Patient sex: F
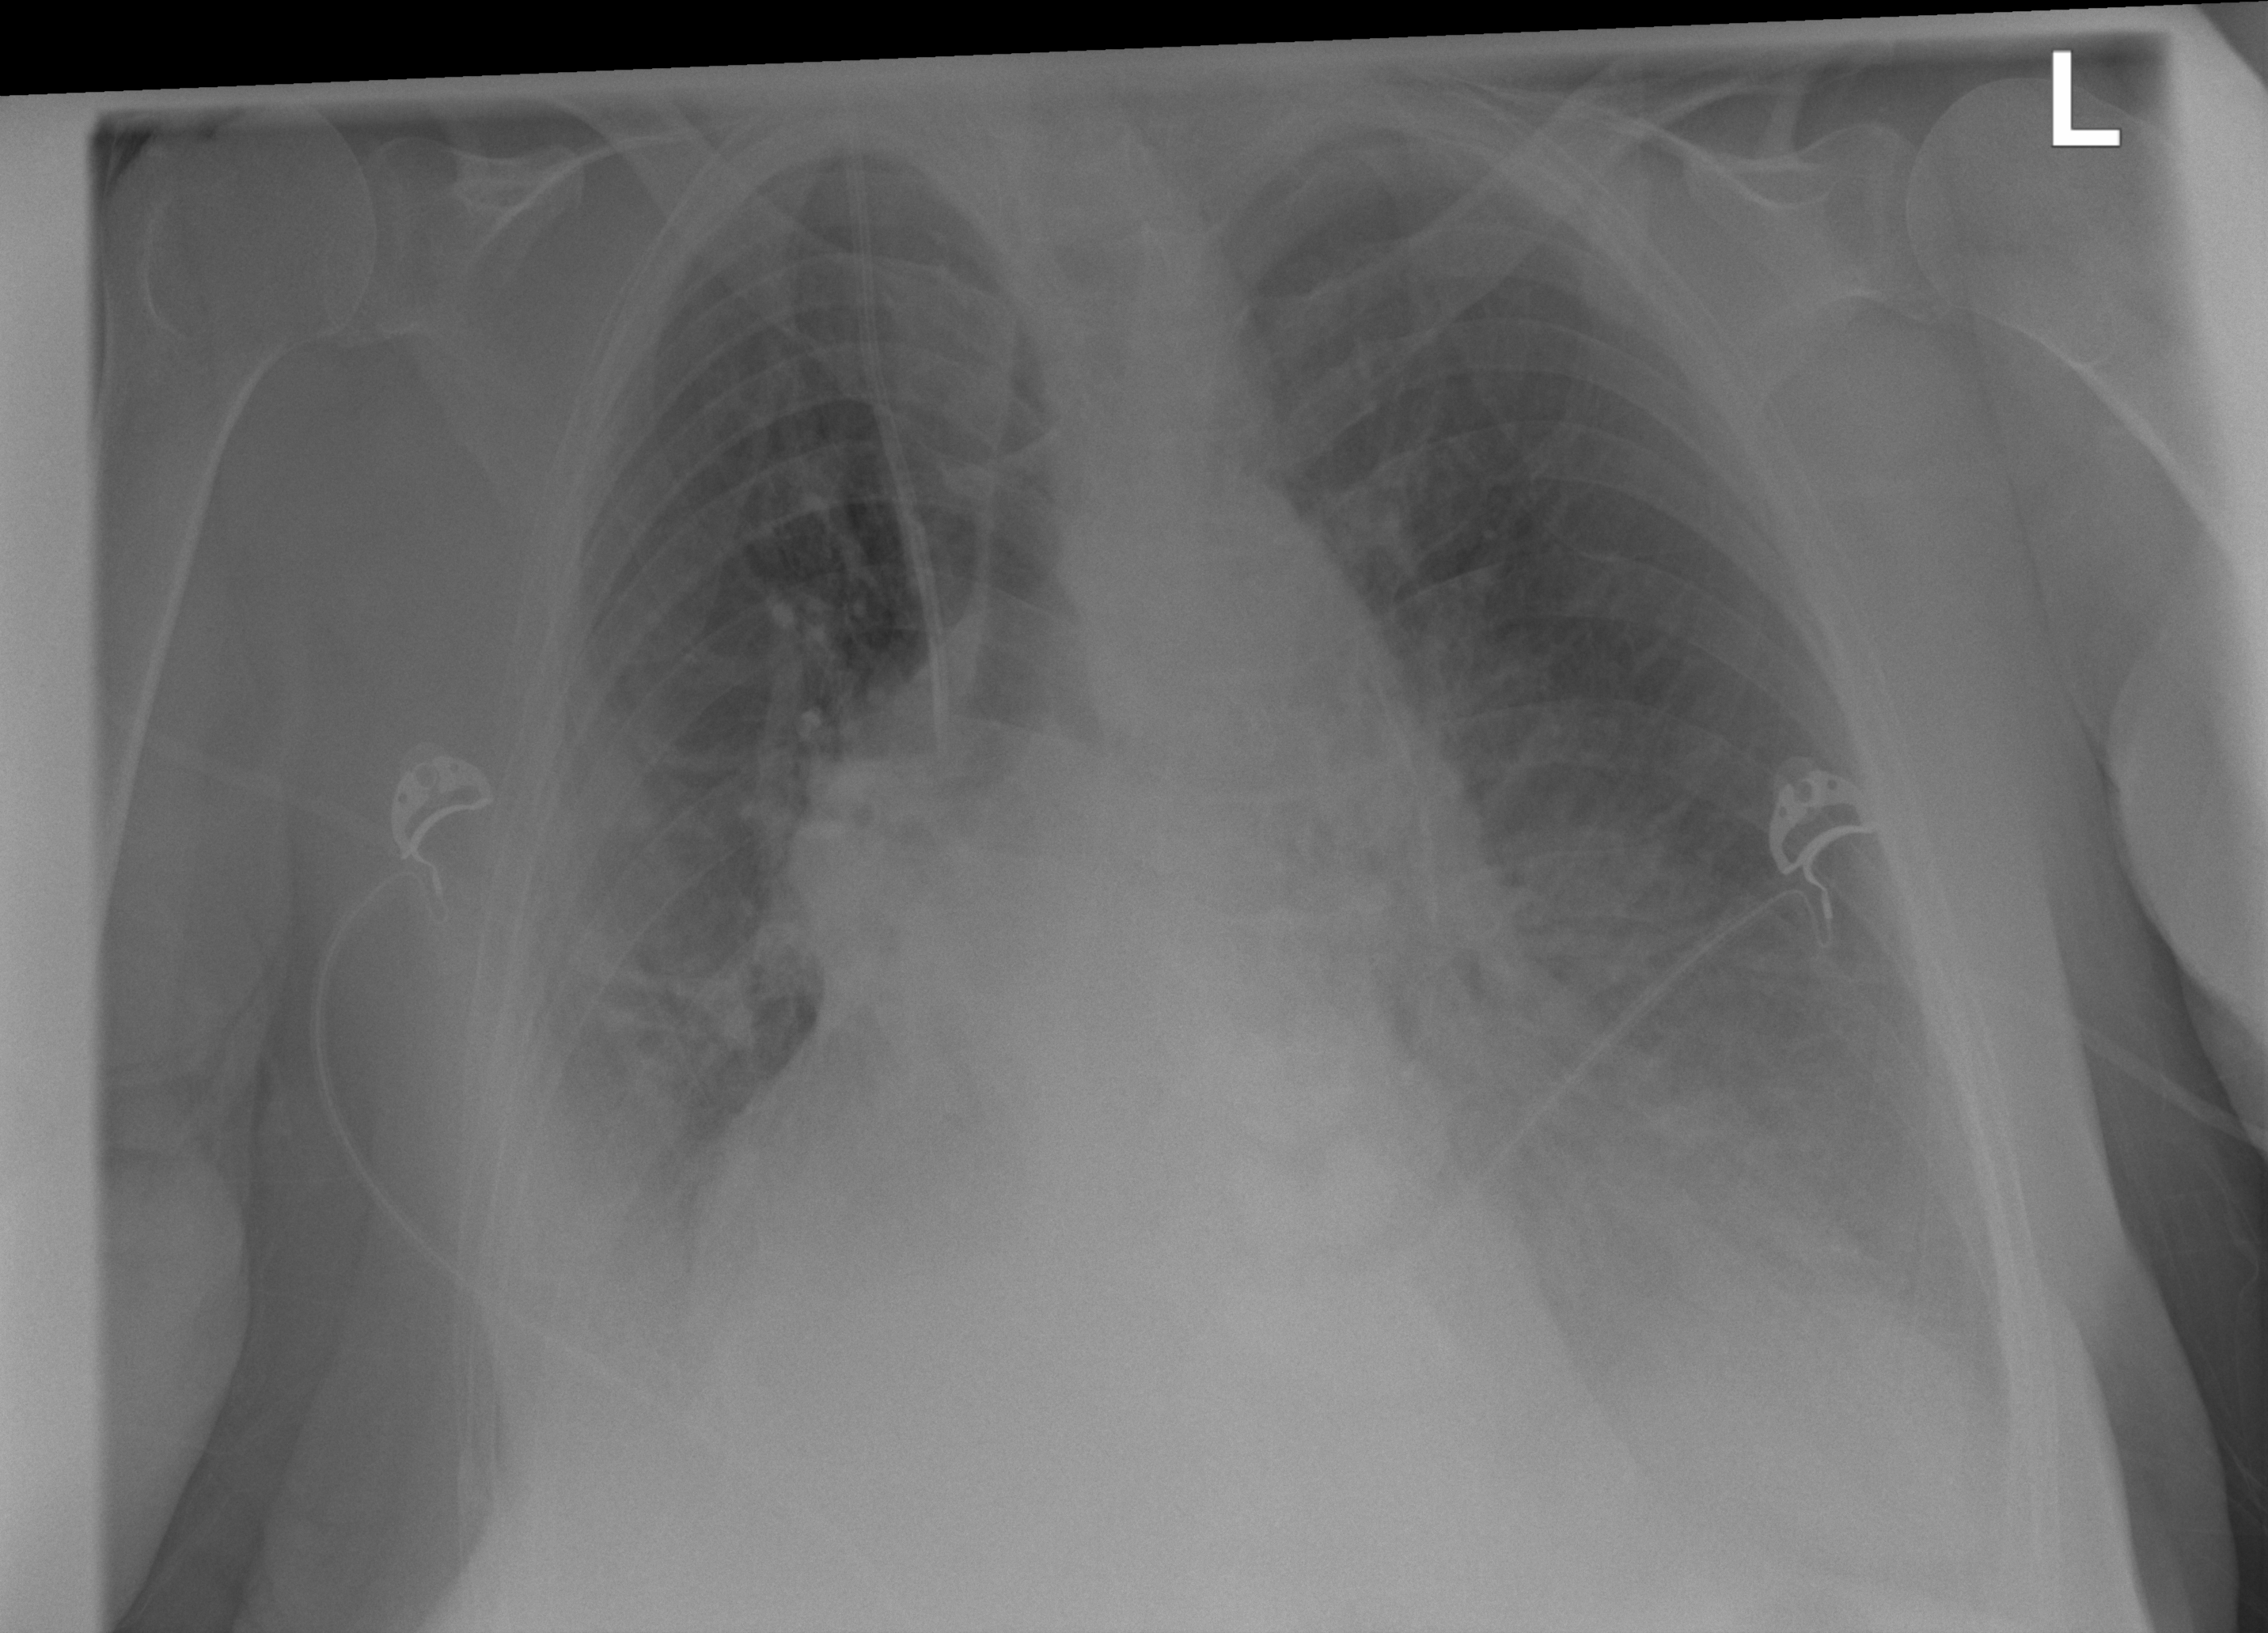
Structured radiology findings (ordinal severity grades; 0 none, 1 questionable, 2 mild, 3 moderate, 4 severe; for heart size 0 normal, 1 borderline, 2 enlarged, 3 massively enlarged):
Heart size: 3
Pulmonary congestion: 2
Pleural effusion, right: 3
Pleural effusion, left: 3
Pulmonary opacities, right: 2
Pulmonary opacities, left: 2
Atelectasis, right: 3
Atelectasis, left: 3